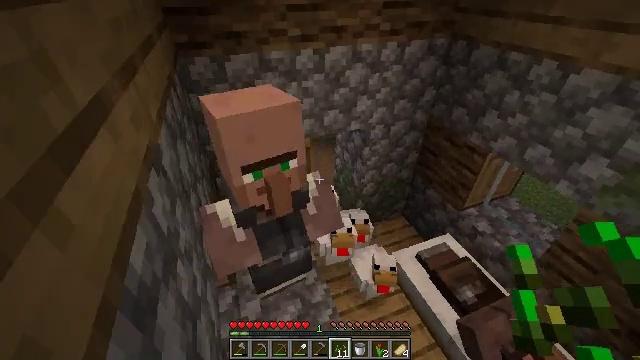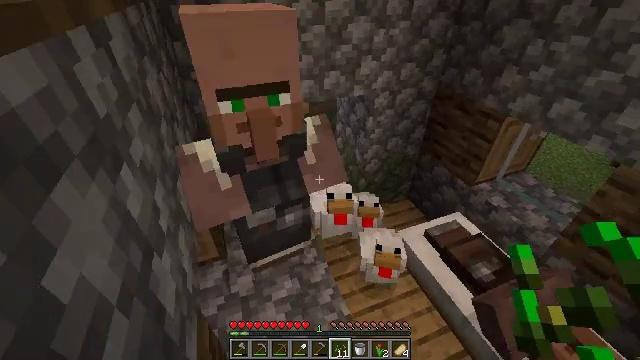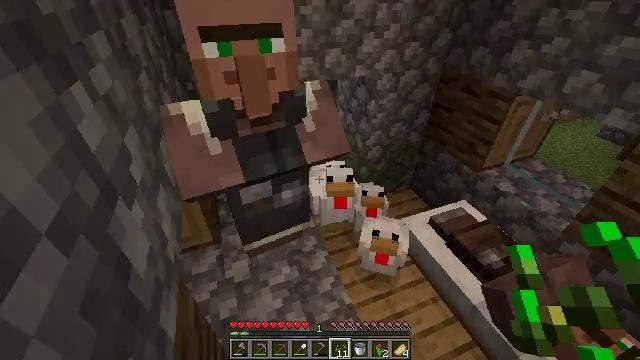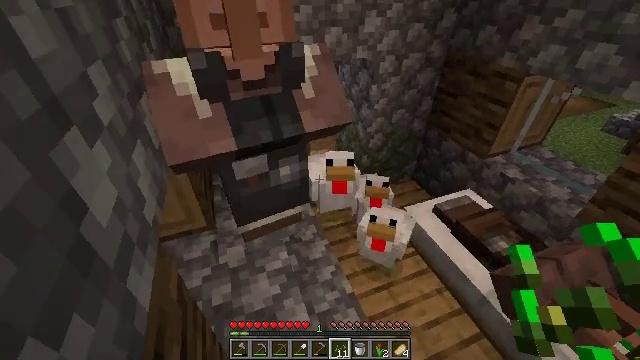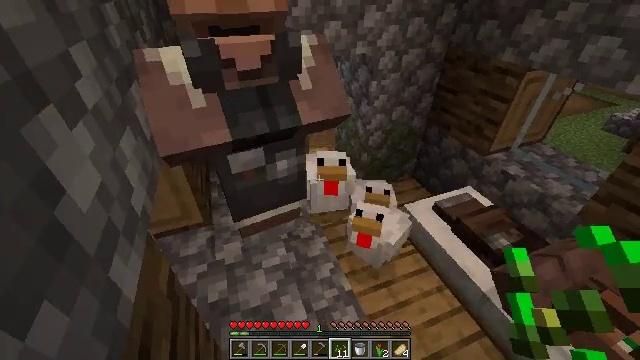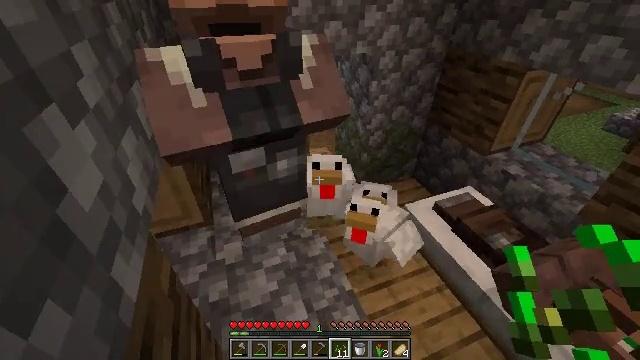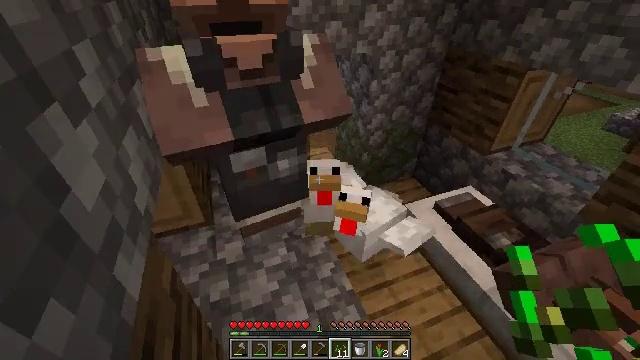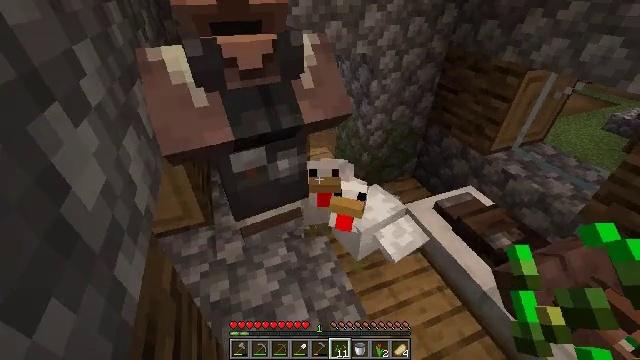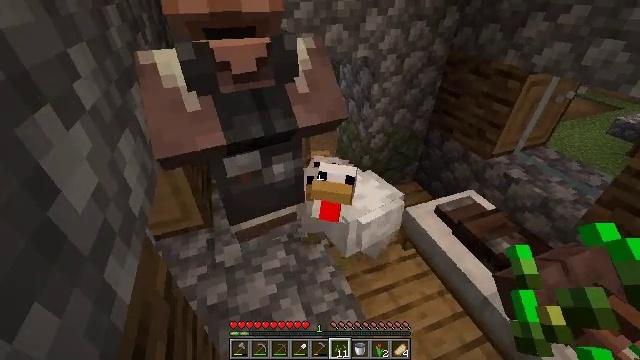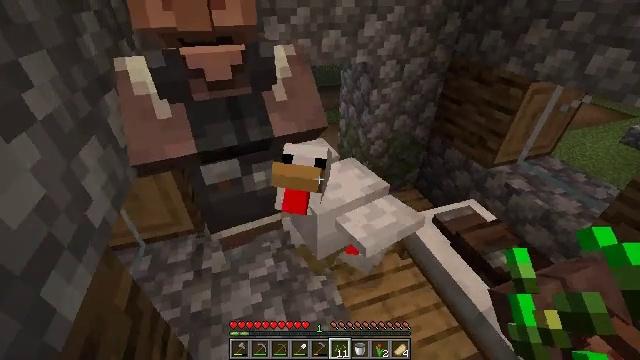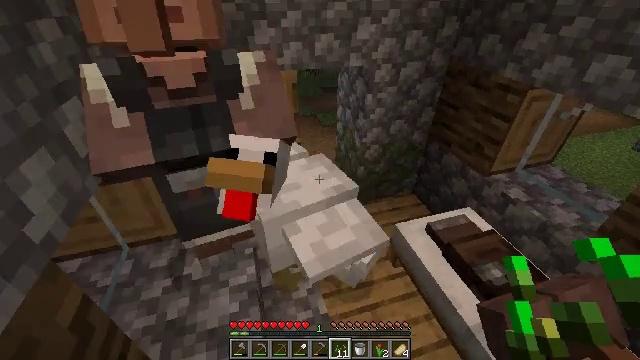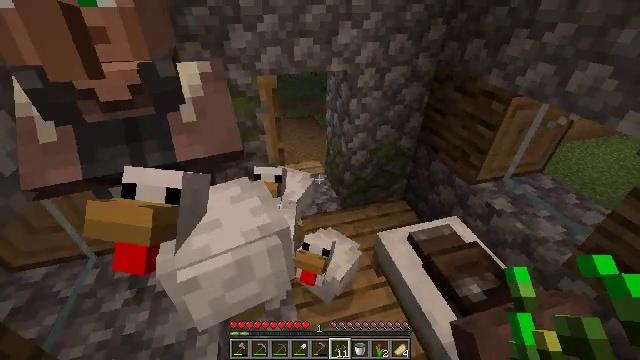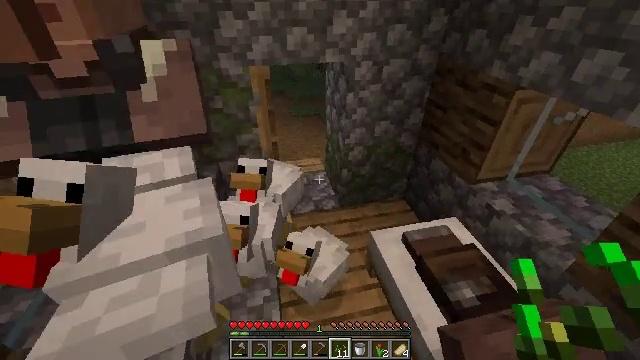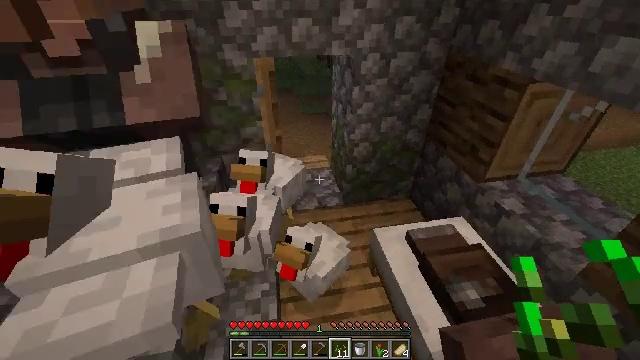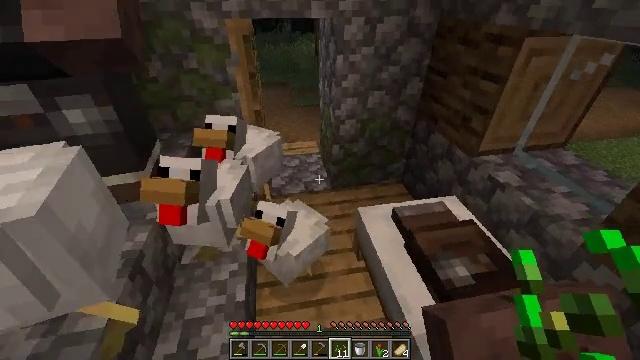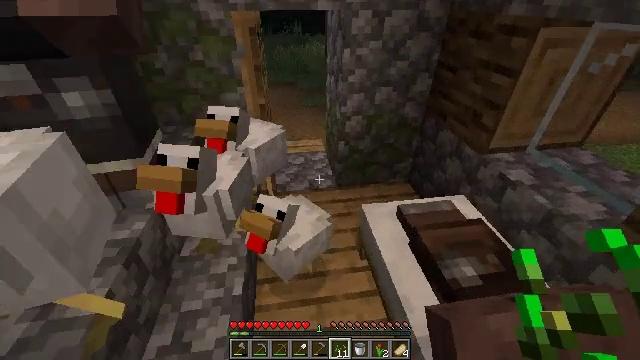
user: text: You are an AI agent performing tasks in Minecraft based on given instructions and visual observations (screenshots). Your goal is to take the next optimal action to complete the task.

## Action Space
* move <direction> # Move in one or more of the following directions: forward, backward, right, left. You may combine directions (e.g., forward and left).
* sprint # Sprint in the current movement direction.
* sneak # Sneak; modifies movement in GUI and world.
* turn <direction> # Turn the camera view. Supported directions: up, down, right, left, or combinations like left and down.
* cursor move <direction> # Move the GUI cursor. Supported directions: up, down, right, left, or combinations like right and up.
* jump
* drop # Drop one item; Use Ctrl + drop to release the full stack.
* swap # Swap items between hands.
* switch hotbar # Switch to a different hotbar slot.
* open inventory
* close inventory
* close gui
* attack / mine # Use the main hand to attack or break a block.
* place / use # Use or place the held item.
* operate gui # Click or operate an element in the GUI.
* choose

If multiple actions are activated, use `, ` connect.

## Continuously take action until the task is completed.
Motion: motion action
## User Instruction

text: Attack the oak stairs to recycle them.
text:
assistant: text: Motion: move back
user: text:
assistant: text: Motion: move back
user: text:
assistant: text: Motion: move back
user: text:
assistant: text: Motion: no_op
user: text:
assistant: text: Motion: no_op
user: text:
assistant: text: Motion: no_op
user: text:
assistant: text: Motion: no_op
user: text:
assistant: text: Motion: move right
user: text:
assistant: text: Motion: move right, turn left
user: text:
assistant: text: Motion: move right, turn left
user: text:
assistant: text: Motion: move right, turn left
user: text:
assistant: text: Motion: move right, turn left
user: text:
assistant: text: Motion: move right, turn left
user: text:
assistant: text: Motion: move right
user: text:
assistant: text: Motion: move right, turn left
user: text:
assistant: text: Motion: move right, turn left and up
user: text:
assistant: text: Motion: move right, turn left
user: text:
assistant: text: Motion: move right, turn left
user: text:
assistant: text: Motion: move right, turn left
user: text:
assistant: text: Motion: move right, turn left and up
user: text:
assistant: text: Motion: move right, turn left
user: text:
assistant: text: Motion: turn left
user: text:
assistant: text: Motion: turn left and up
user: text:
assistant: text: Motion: turn left
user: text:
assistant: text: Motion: turn left
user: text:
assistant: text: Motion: no_op
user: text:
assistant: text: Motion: turn left
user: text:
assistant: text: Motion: no_op
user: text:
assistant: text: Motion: no_op
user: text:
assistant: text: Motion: no_op